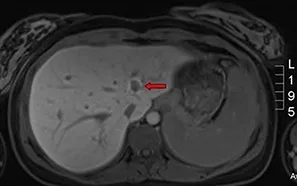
T1 weighted MRI (axial view): Liver lesion consistent with focal nodular hyperplasia (arrow).
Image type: radiology (mri)